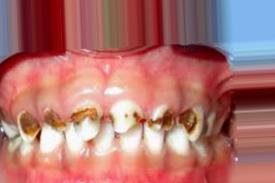
Condition: Caries